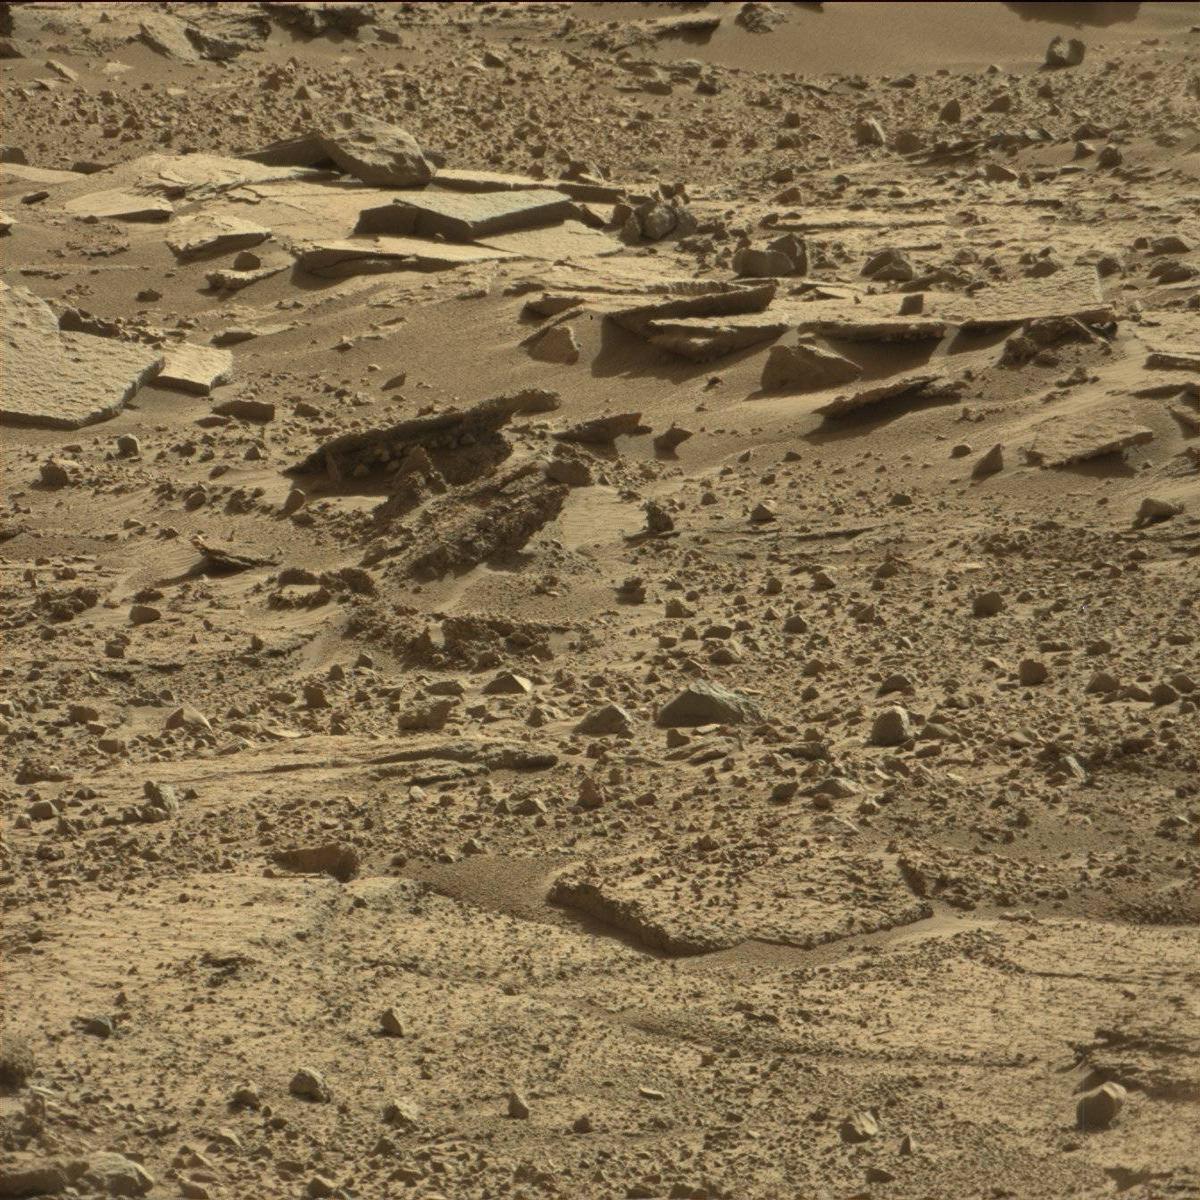
Terrain classes present: Bedrock, Rock, Sand / Soil